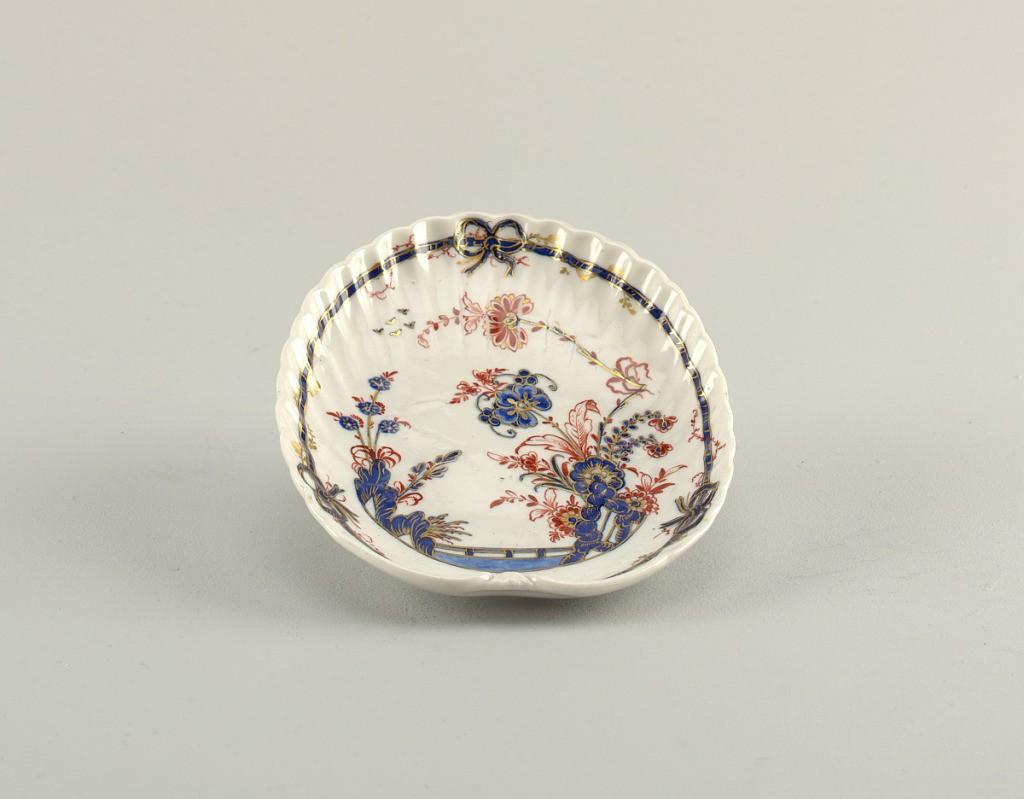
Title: Dish (One of Six)
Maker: Cozzi Porcelain Factory, Italian, 1763 – 1812
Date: ca. 1765
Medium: hard paste porcelain, vitreous enamel, gold
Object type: dish
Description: A white oval scalloped dish with a blue ribbon border and a floral pattern within.